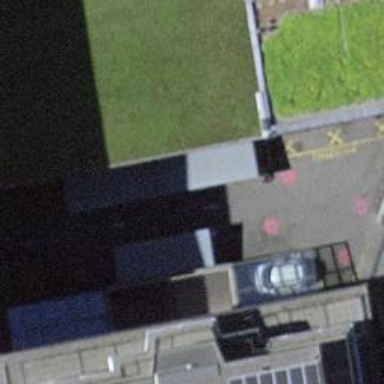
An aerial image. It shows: Bicycle parking facility.